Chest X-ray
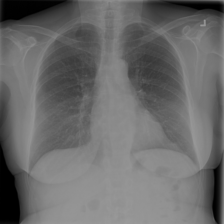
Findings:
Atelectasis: negative
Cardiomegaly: negative
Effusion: negative
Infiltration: negative
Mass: negative
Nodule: negative
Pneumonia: negative
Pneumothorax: negative
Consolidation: negative
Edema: negative
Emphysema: negative
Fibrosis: negative
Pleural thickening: negative
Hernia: negative